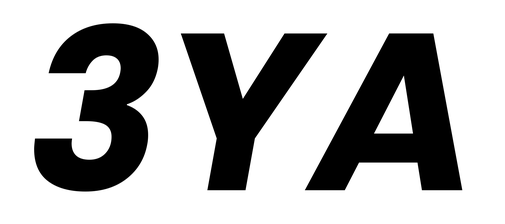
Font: Poppins-BoldItalic